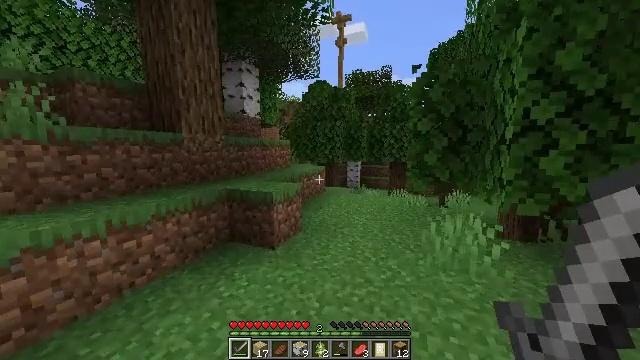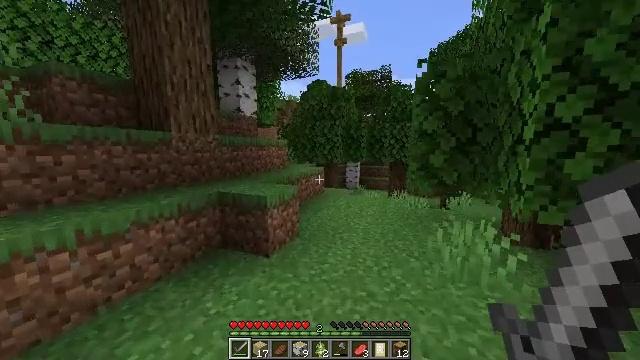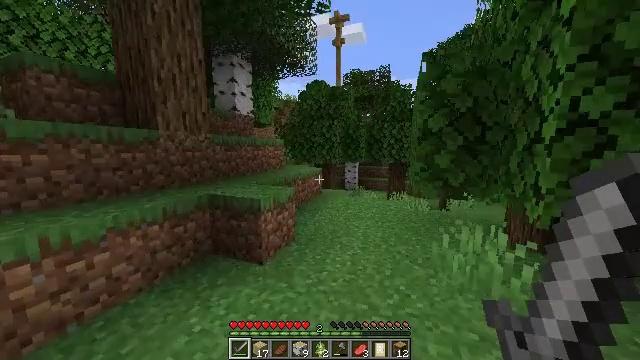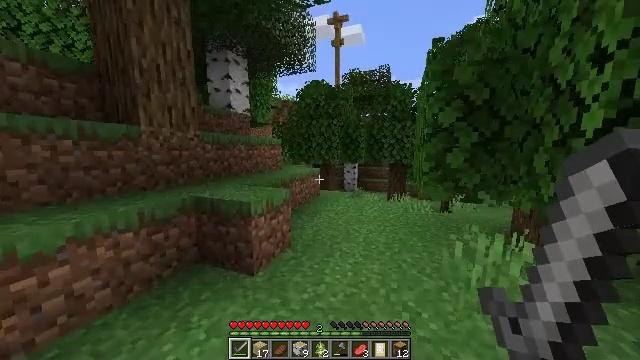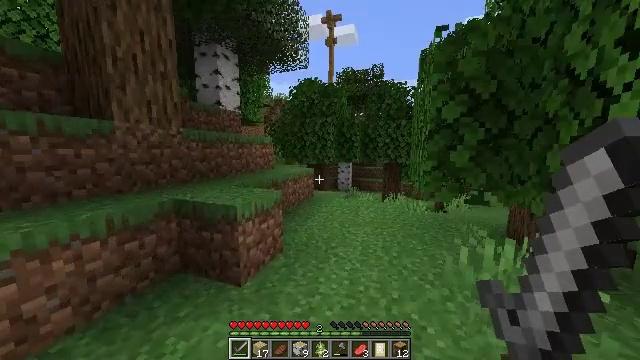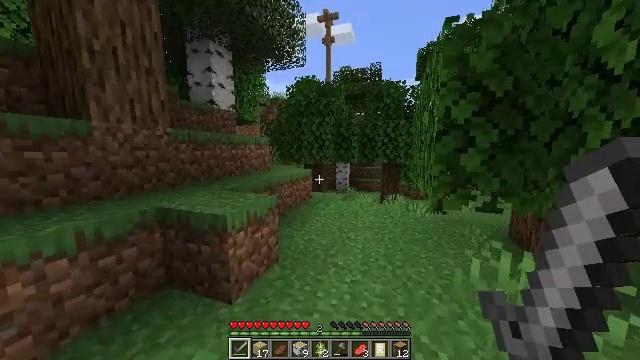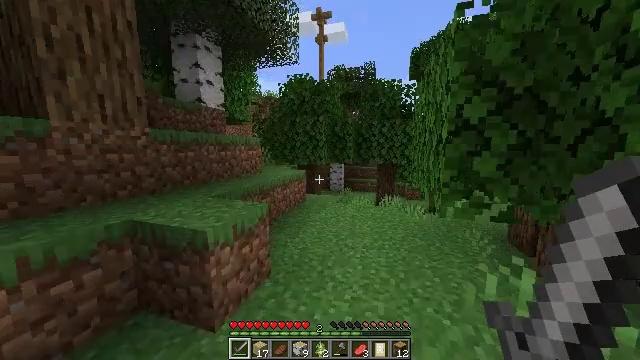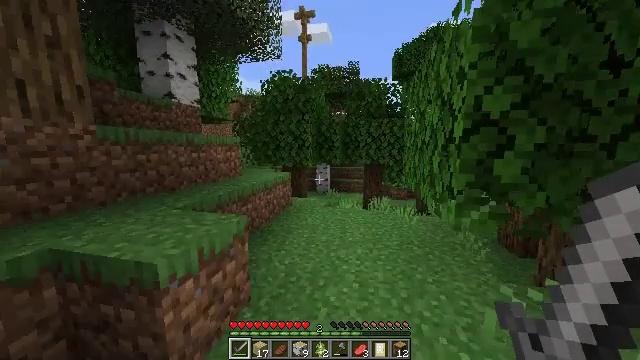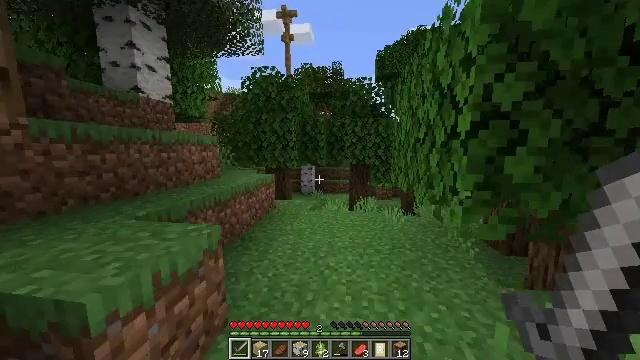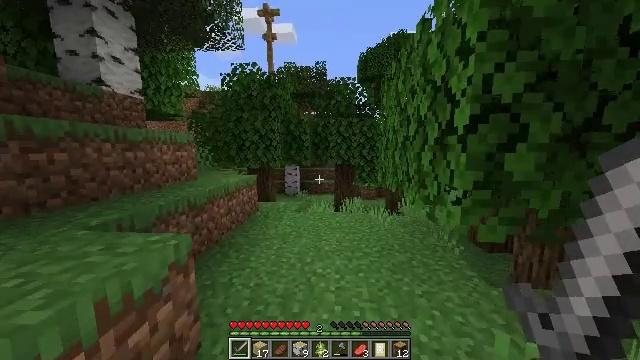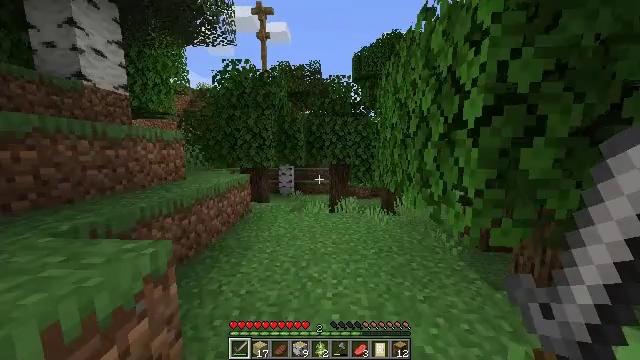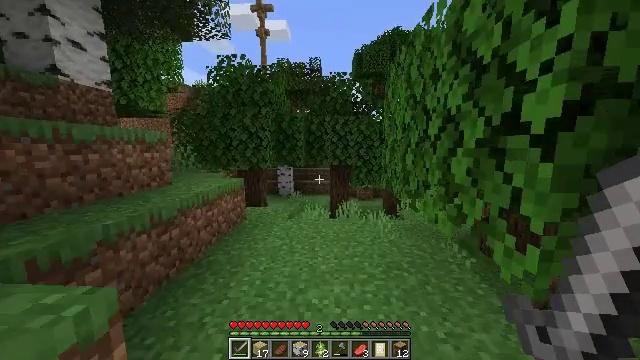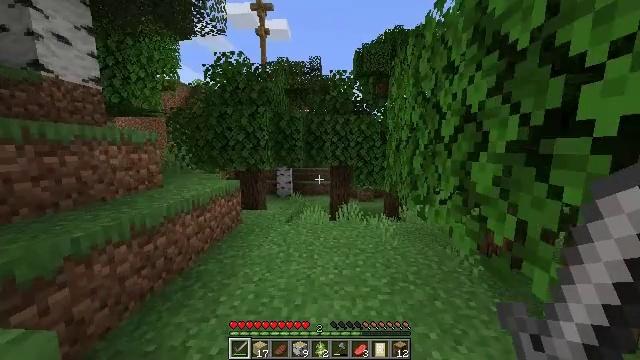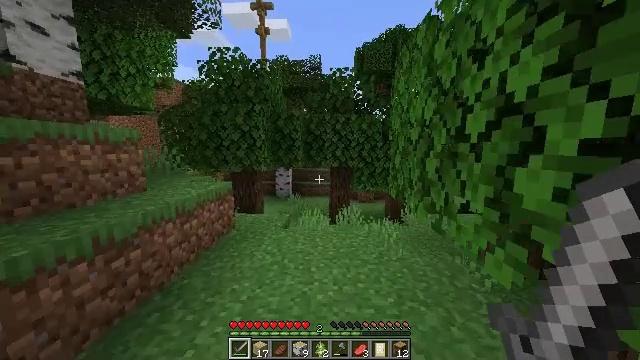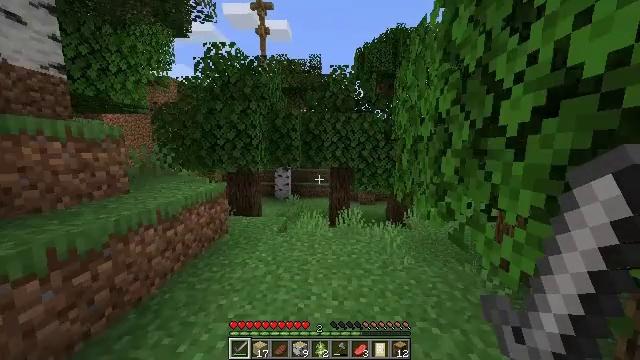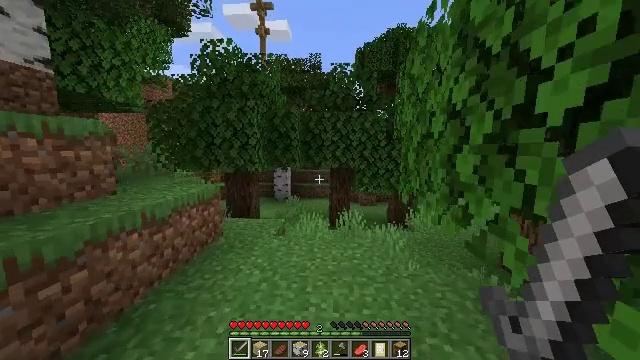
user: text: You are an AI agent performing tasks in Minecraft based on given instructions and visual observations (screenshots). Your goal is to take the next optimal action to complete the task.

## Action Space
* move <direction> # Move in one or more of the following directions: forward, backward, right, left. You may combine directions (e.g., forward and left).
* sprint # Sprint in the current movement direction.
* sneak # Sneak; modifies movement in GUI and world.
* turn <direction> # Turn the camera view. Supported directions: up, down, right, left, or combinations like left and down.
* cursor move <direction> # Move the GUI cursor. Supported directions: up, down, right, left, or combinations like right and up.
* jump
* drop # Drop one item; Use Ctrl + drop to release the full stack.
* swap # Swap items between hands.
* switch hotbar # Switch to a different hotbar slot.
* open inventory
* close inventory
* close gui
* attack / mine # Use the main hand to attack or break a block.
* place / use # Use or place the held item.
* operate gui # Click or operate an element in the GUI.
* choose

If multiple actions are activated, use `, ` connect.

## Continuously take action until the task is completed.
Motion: motion action
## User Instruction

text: Break the white bed to relocate it.
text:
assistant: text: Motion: move forward, sprint
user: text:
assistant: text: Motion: move forward, sprint
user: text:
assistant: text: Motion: move forward, sprint
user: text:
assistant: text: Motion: move forward, sprint, turn right
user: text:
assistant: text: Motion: move forward, sprint
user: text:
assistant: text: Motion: move forward, sprint, turn right
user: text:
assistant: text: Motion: move forward, sprint, turn right
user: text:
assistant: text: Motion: move forward, sprint, turn right
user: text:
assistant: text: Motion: move forward, sprint, turn right
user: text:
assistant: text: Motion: move forward, sprint, turn right
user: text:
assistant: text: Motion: move forward, sprint
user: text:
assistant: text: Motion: move forward, sprint
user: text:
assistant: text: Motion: move forward, sprint
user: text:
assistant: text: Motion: move forward, sprint
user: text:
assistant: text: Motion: move forward, sprint
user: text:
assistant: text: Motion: move forward, sprint
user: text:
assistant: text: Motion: move forward, sprint
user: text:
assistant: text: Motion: move forward, sprint
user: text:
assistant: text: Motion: move forward, sprint
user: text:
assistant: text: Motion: move forward, sprint
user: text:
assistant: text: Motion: move forward, sprint
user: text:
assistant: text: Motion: move forward, sprint, turn right
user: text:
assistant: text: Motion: move forward, sprint, turn right
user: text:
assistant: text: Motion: move forward, sprint, turn right
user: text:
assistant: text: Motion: move forward, sprint, turn right
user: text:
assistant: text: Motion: move forward, sprint
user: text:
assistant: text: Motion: move forward, sprint
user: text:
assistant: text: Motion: move forward, sprint
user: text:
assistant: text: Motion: move forward, sprint, turn left
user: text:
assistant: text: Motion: move forward, sprint, turn left